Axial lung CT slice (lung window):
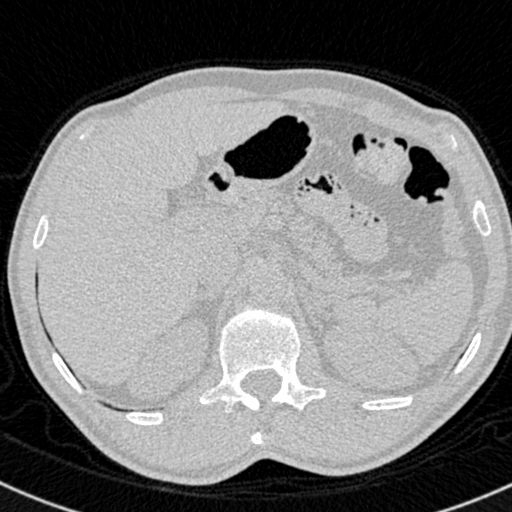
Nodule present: no